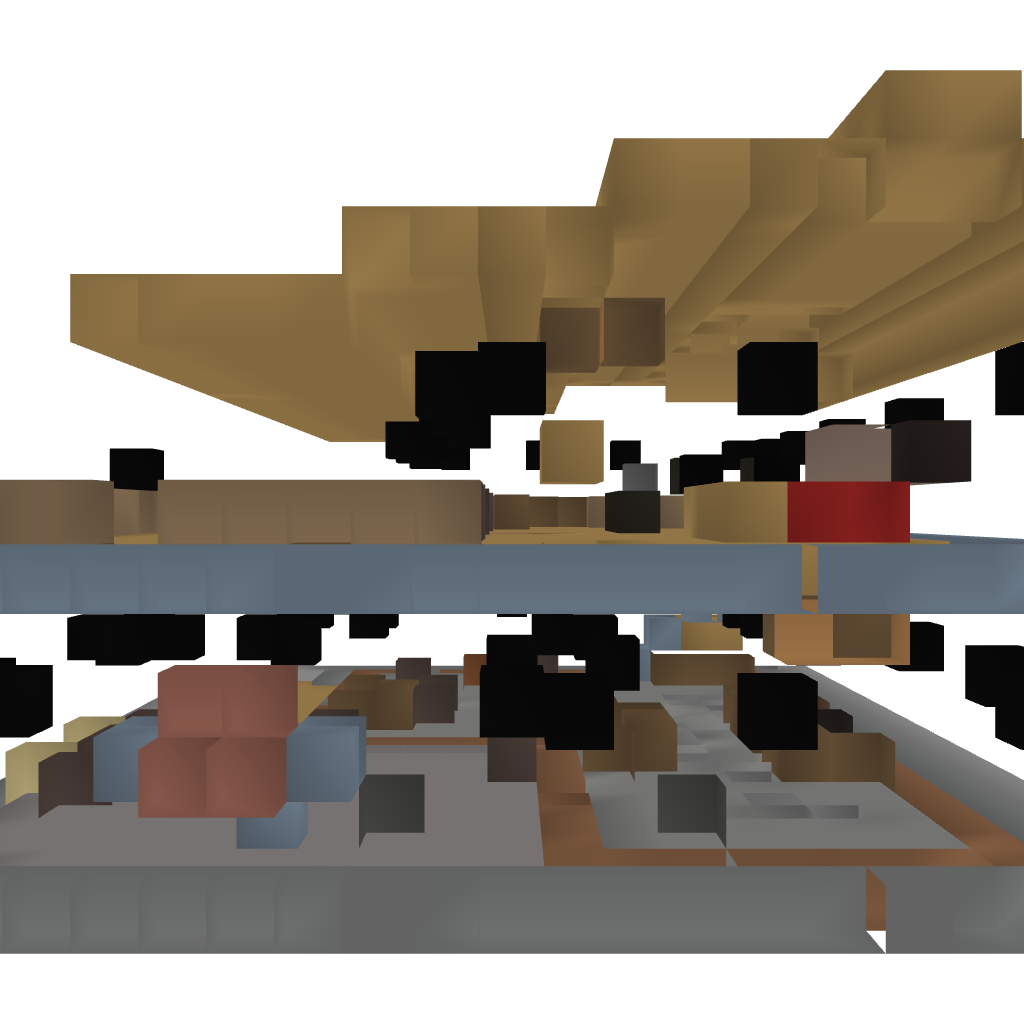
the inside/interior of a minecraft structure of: My house